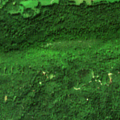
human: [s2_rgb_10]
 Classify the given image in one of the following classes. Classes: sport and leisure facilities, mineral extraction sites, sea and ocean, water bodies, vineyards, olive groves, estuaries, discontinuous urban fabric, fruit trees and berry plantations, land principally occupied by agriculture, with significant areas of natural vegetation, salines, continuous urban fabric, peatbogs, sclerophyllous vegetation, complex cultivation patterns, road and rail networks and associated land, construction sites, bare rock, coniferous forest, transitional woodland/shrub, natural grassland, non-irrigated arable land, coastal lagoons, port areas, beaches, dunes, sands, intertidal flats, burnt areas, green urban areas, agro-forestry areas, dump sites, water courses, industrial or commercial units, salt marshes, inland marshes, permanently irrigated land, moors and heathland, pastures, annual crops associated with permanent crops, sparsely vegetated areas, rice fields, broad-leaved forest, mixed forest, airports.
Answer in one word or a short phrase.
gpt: land principally occupied by agriculture, with significant areas of natural vegetation, broad-leaved forest, mixed forest